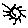
Label: sun